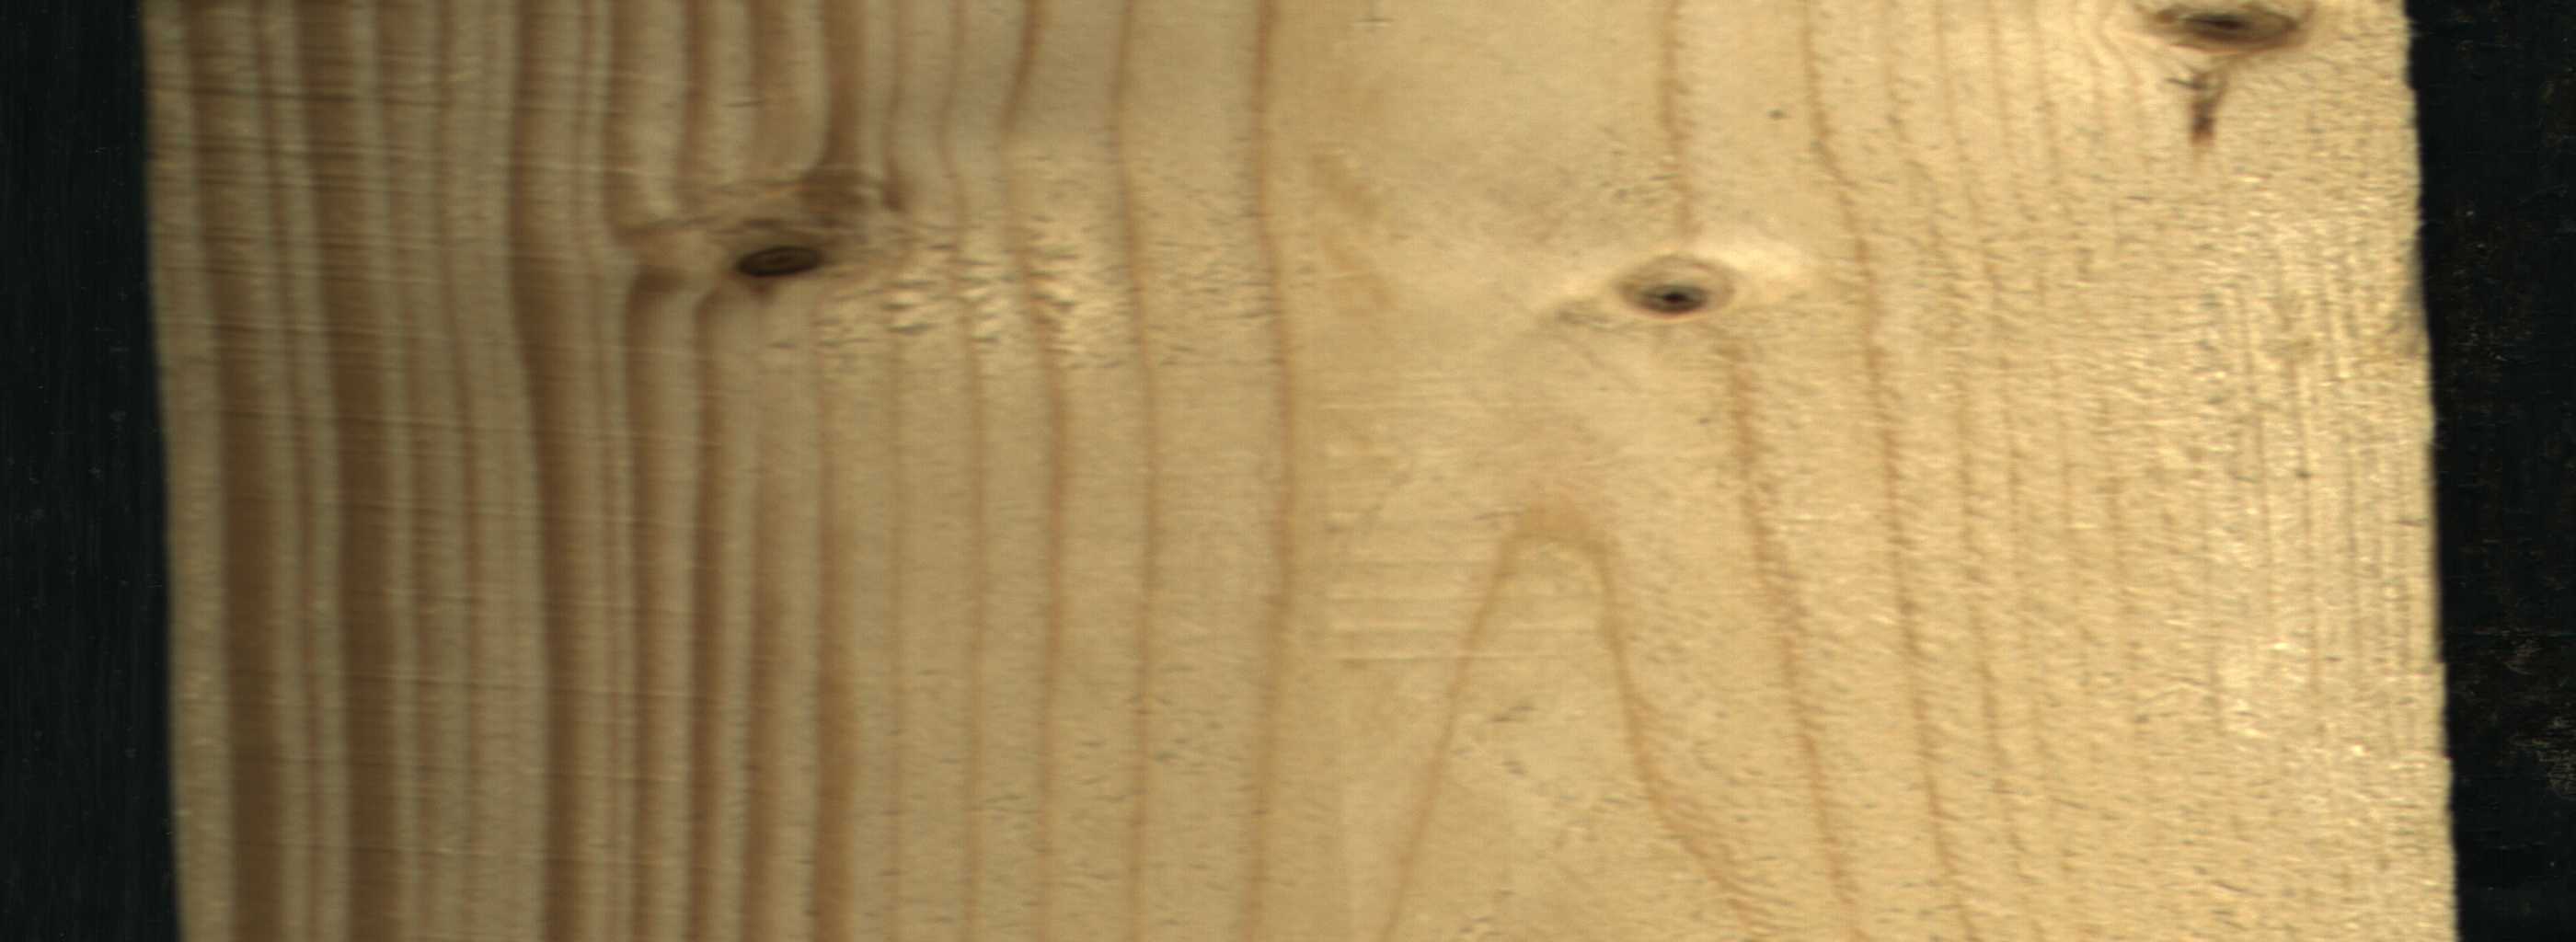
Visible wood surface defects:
Dead_Knot
Dead_Knot
Live_Knot